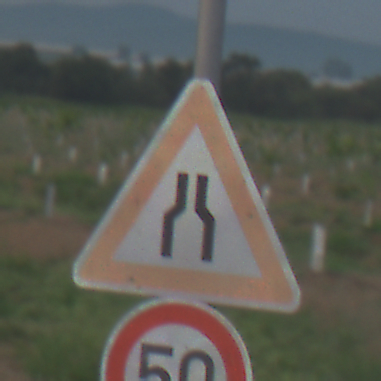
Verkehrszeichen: VerengteFahrbahn
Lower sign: Geschwindigkeit50
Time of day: SunriseSunset
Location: Outdoor (Nature)
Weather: PartlyCloudy
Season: NotSpecified
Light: Natural